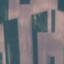
Land use / land cover class: AnnualCrop